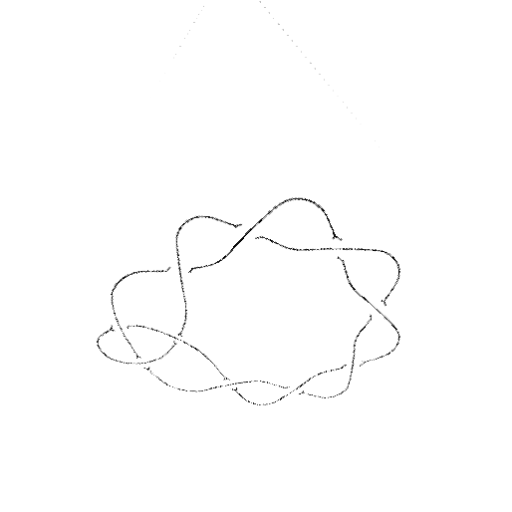
Crossing number: 10